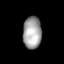
Tissue: prostate
Cell type: B cells
Senescence score: 0.6876
Nuclear area (px): 583
Mean DAPI intensity: 161.859